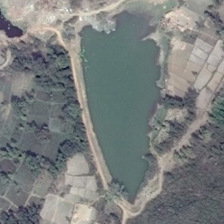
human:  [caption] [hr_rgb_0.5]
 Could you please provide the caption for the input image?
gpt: many green plants and some khaki bareland are around an almost triangular pond .

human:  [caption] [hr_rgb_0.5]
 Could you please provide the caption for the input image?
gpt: many green plants and some khaki bareland are around an almost triangular pond .

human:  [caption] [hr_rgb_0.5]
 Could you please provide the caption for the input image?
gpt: many green plants and some khaki bareland are around an almost triangular pond .

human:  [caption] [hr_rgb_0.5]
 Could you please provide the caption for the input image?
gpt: many green plants and some khaki bareland are around an almost triangular pond .

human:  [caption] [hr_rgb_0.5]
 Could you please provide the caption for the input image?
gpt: many green plants and some khaki bareland are around an almost triangular pond .